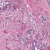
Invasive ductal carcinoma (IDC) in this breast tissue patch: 1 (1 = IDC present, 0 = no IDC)